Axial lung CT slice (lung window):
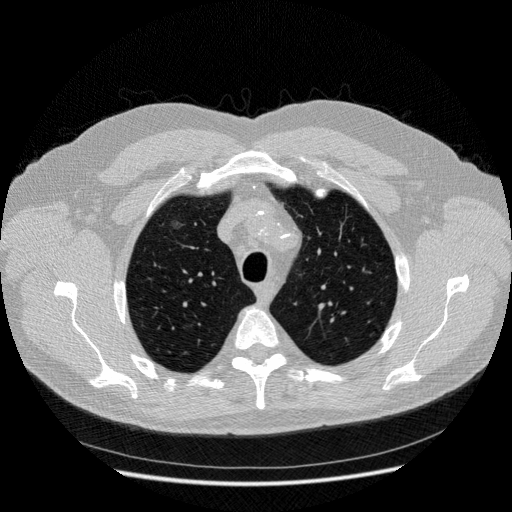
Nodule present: no